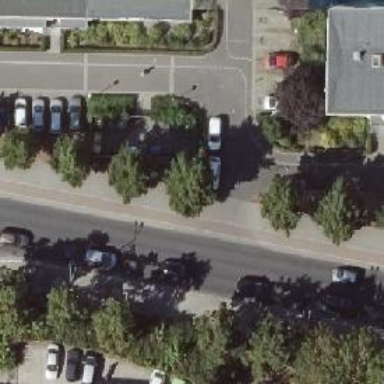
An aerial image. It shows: Sidewalk.